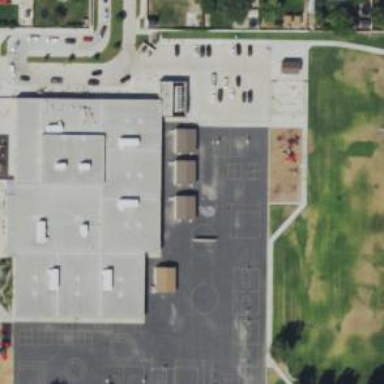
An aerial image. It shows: Elementary school building.